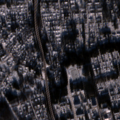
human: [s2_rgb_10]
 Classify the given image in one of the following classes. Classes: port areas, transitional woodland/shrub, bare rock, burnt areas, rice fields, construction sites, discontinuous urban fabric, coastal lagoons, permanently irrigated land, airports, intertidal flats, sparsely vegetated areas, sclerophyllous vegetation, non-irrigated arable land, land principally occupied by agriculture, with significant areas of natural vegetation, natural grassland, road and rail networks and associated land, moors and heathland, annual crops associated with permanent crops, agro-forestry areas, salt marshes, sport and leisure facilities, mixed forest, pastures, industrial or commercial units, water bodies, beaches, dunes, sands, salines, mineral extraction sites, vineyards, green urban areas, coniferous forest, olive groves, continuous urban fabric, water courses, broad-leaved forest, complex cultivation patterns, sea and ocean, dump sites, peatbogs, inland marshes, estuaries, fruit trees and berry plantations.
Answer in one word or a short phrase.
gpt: discontinuous urban fabric, broad-leaved forest